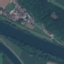
Label: River